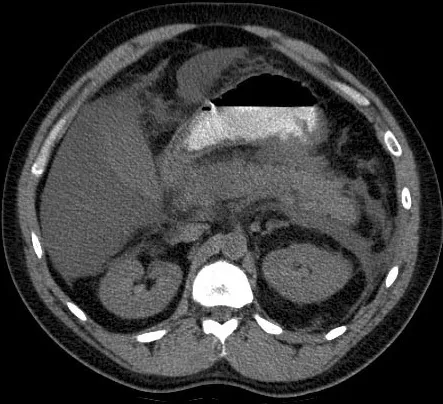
CT scan on admission. Computed tomography on admission shows peripancreatic oedema, thickening of the Gerota's fascia on the left side and at least two poorly defined fluid collections (in other cuts) corresponding to severe acute pancreatitis with Balthazar grade E [21].
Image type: radiology (ct)